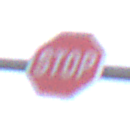
Verkehrszeichen: Stop
Umgebung: Outdoor, Beach
Tageszeit: SunriseSunset
Wetter: Overcast
Licht: Natural
Jahreszeit: NotSpecified
Kontrast: LowContrast